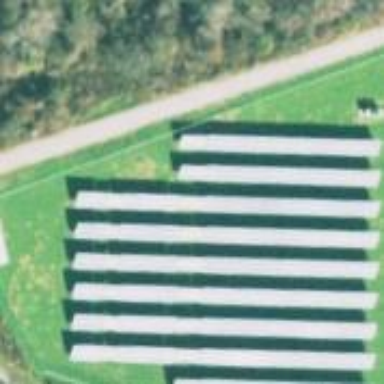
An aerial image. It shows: Fence surrounds solar photovoltaic panel power plant. The plant generates electricity.